Current action and preconditions to check: trajectory_clear

Your task: For each precondition in the list above, predict whether it will hold at this action.

Consider the current scene as observed from the mobile robot's camera, and analyze the predicted future states of all dynamic agents (e.g., people, animals, vehicles, or any moving entities) within the NEXT SECOND.

IMPORTANT: Only answer "very likely" if you are absolutely certain—based on strong, clear evidence—that a dynamic agent will violate the precondition in the predicted future state. Do NOT answer "very likely" for unlikely, ambiguous, or low-probability risks.

Ask yourself for each precondition: Is there a high probability, with clear and convincing evidence, that the predicted future states of any dynamic agent will interfere with the predicted future state of the currently executing action within the NEXT SECOND, causing that precondition to fail?

Assess the risk level based on these predictions. Use "likely" or "very likely" if motions create a clear risk of interference.

Use "neutral" or "improbable" if agents are nearby but their predicted paths are clearly diverging or non-conflicting.

Failure Risk Categories: "very improbable", "improbable", "neutral", "likely", "very likely"

Answer Format: Output ONLY the probability_of_failure value from these categories: "very improbable", "improbable", "neutral", "likely", "very likely"

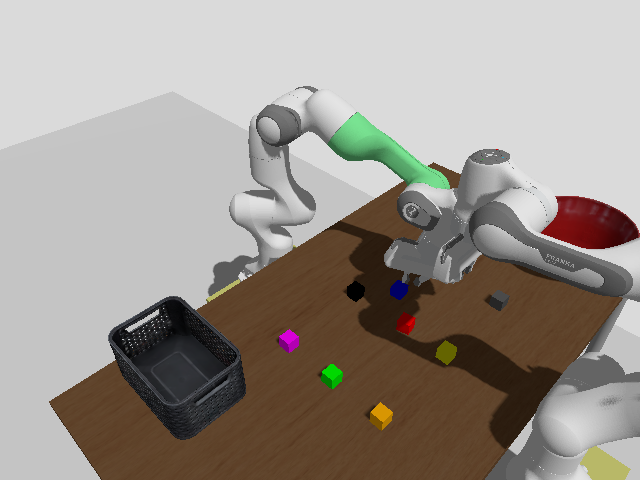

Answer: improbable